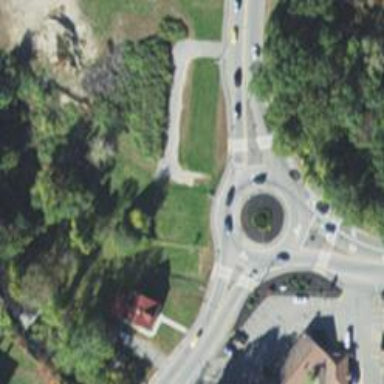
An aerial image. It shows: Secondary road leading to roundabout.